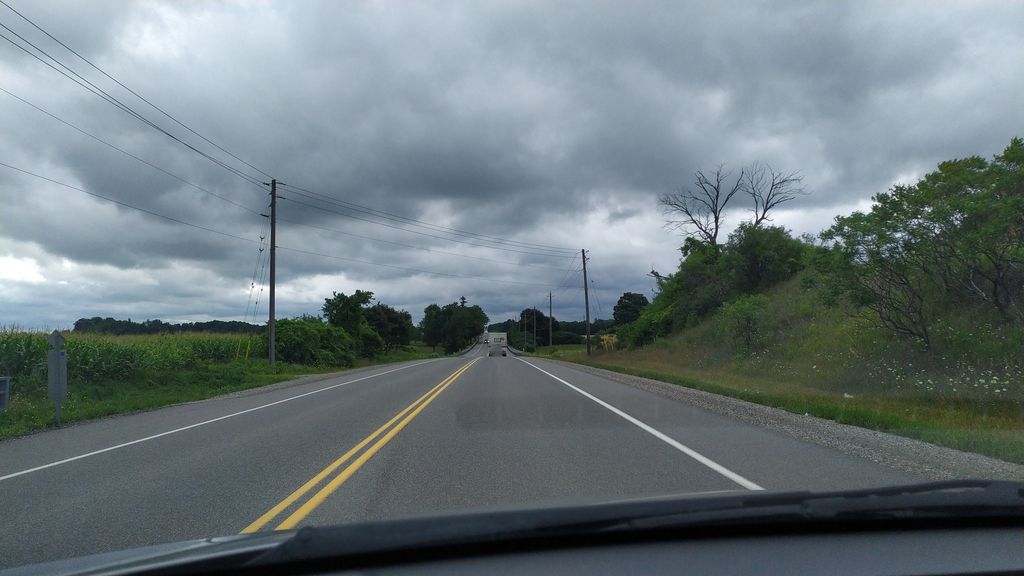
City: kitchener-waterloo